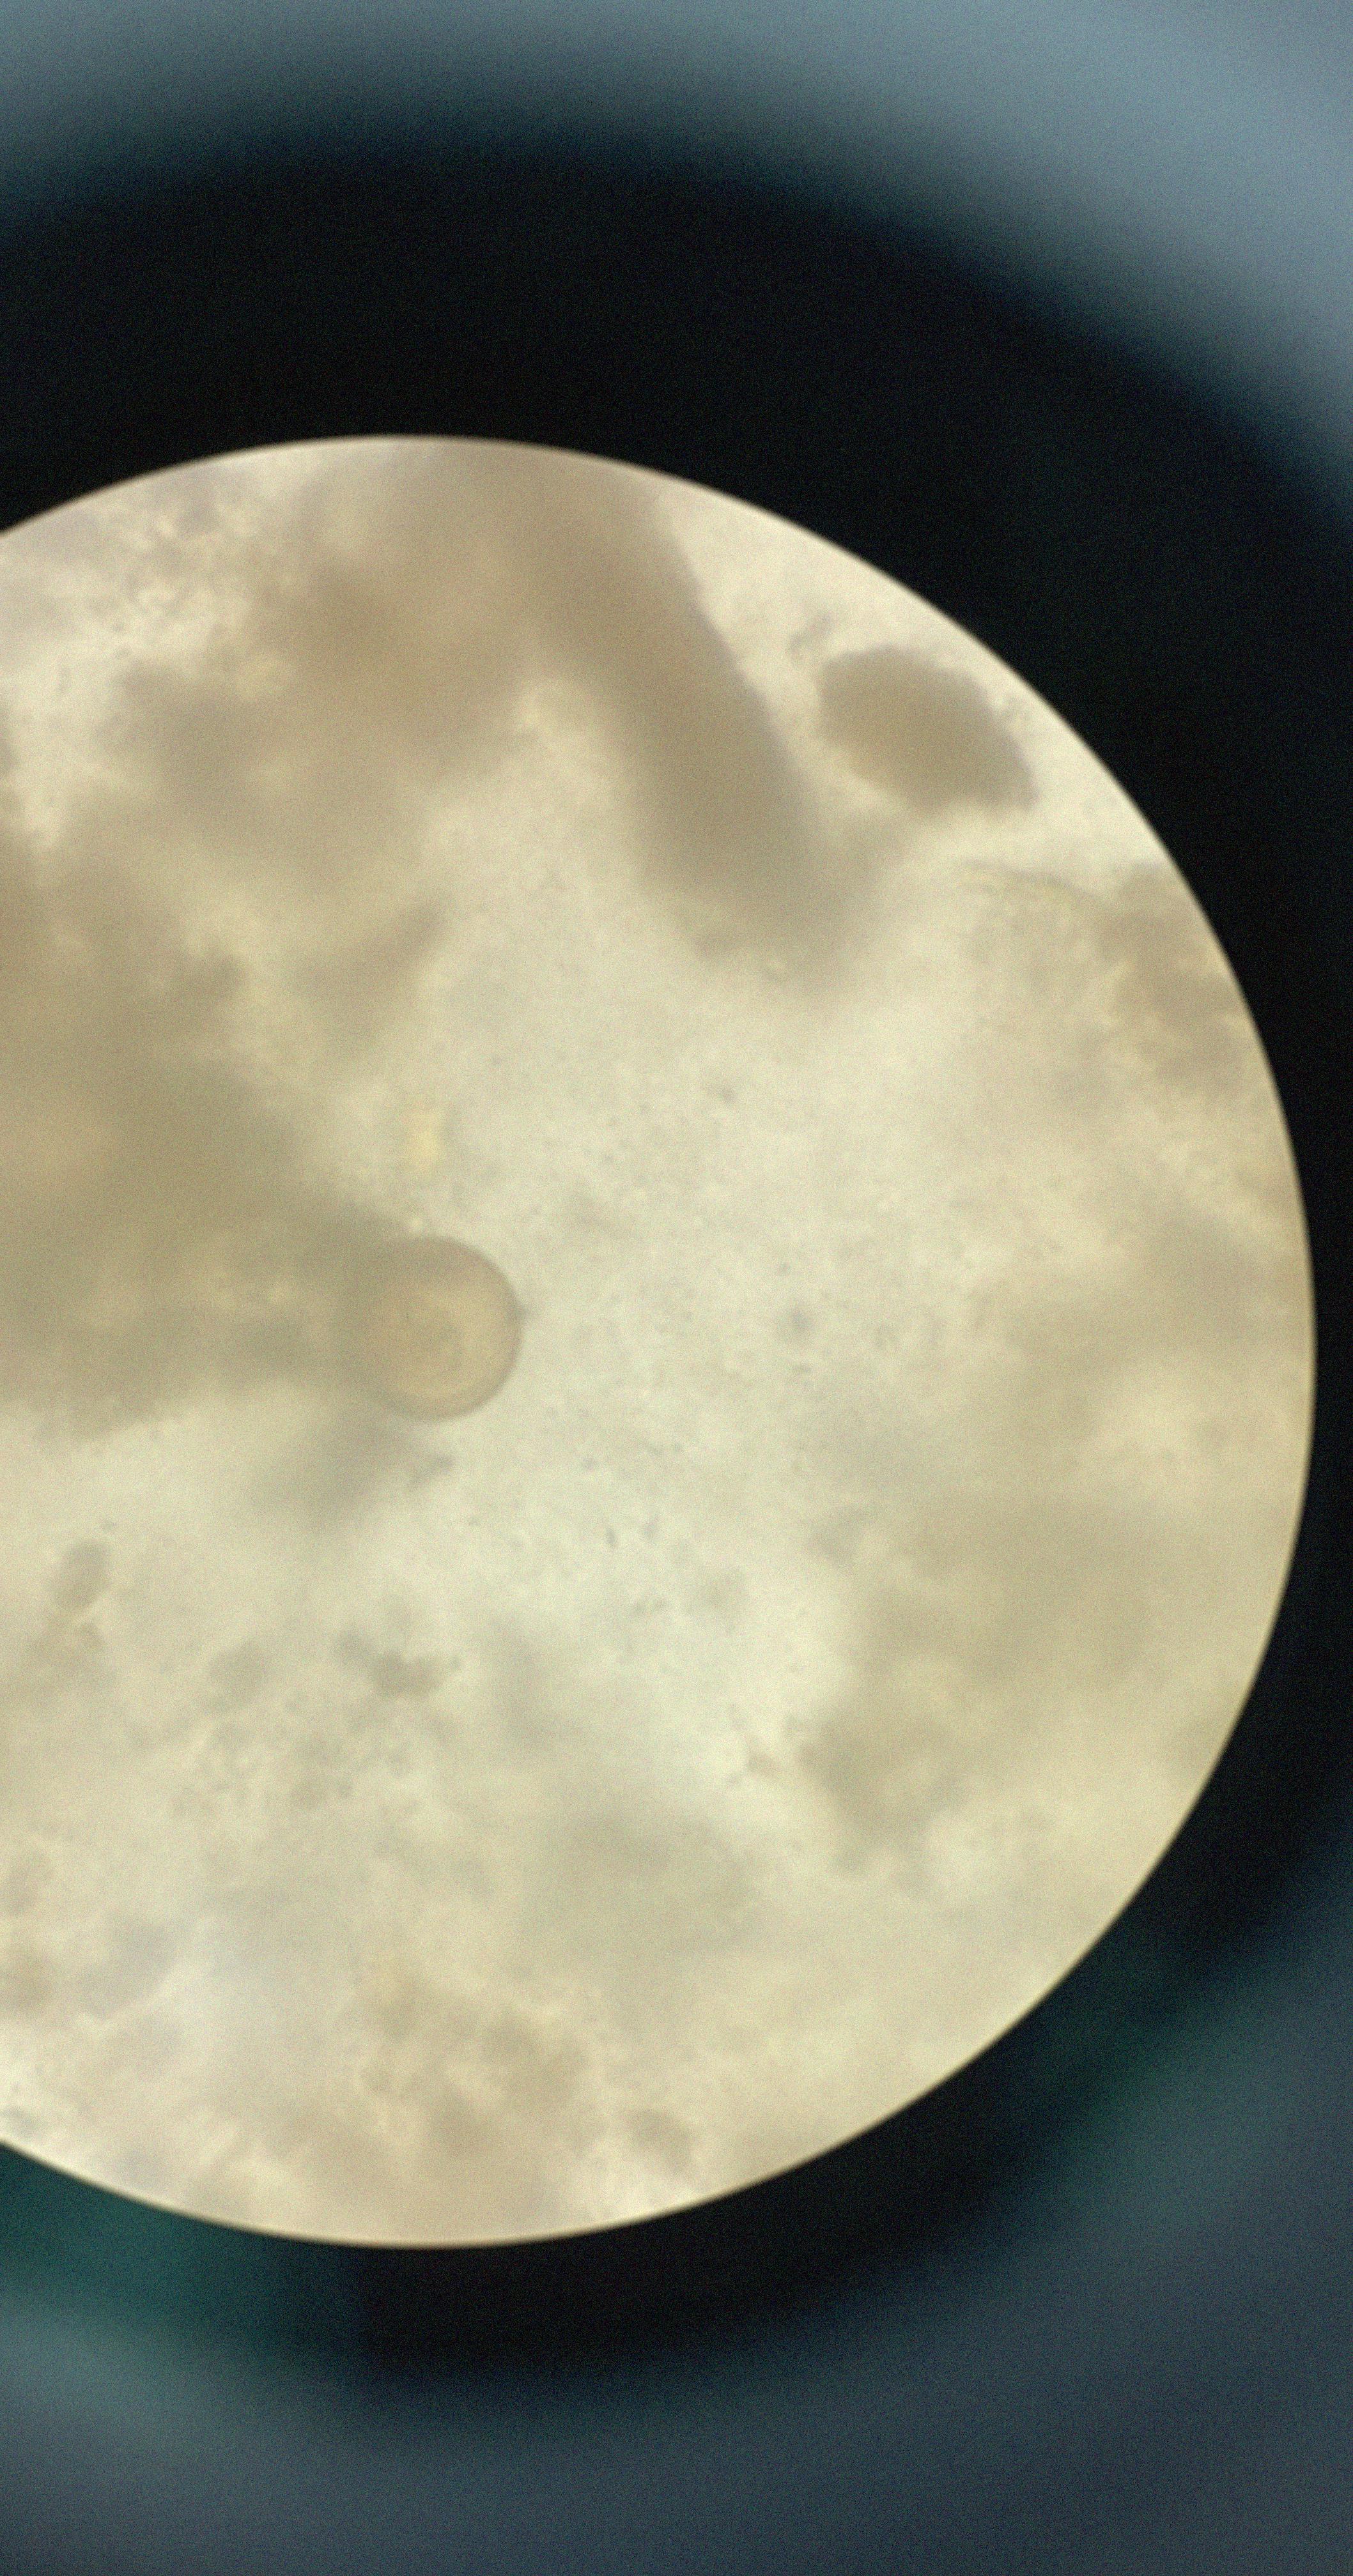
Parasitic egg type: Hymenolepis diminuta